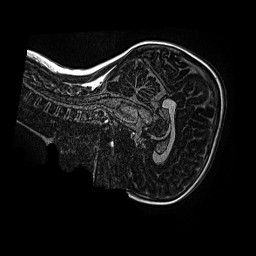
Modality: MP2RAGE
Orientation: sagittal
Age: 11
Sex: female
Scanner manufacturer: siemens
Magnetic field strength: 3 T
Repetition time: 4 s
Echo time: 0.00299 s